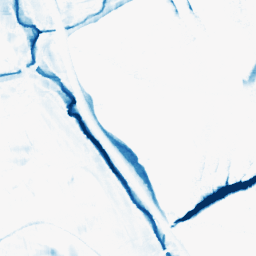
Category: morphological
Decomposition family: morphological_square
Decomposition parameters: operation: closing
size: 15
Upsampling method: sinc_hamming
Upsampling parameters: scale: 8
kernel_size: 16
Upsampling scale: 8